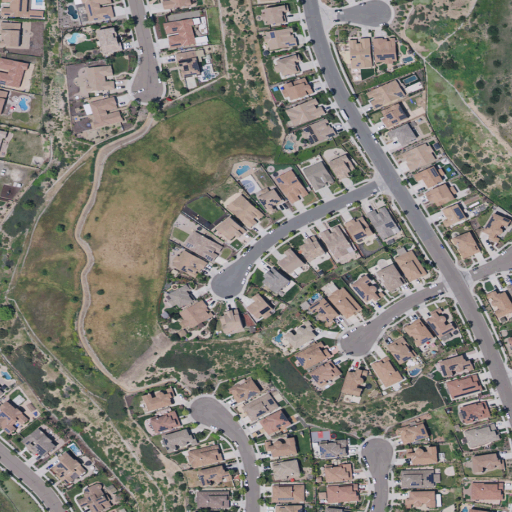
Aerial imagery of mountain in California named Gobblers Knob containing low intensity development, medium intensity development, open development, shrub, grassland, and high intensity development